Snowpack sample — Buffalo Mountain, Silverthorne, Colorado, USA (1/25/25, 10:11 AM MST)
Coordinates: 39.6222, -106.1139
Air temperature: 22 °F
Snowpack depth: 110 cm
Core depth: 30 cm
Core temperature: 42.8 °F
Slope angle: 12°, slope face: 102°
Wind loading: high
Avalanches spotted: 0
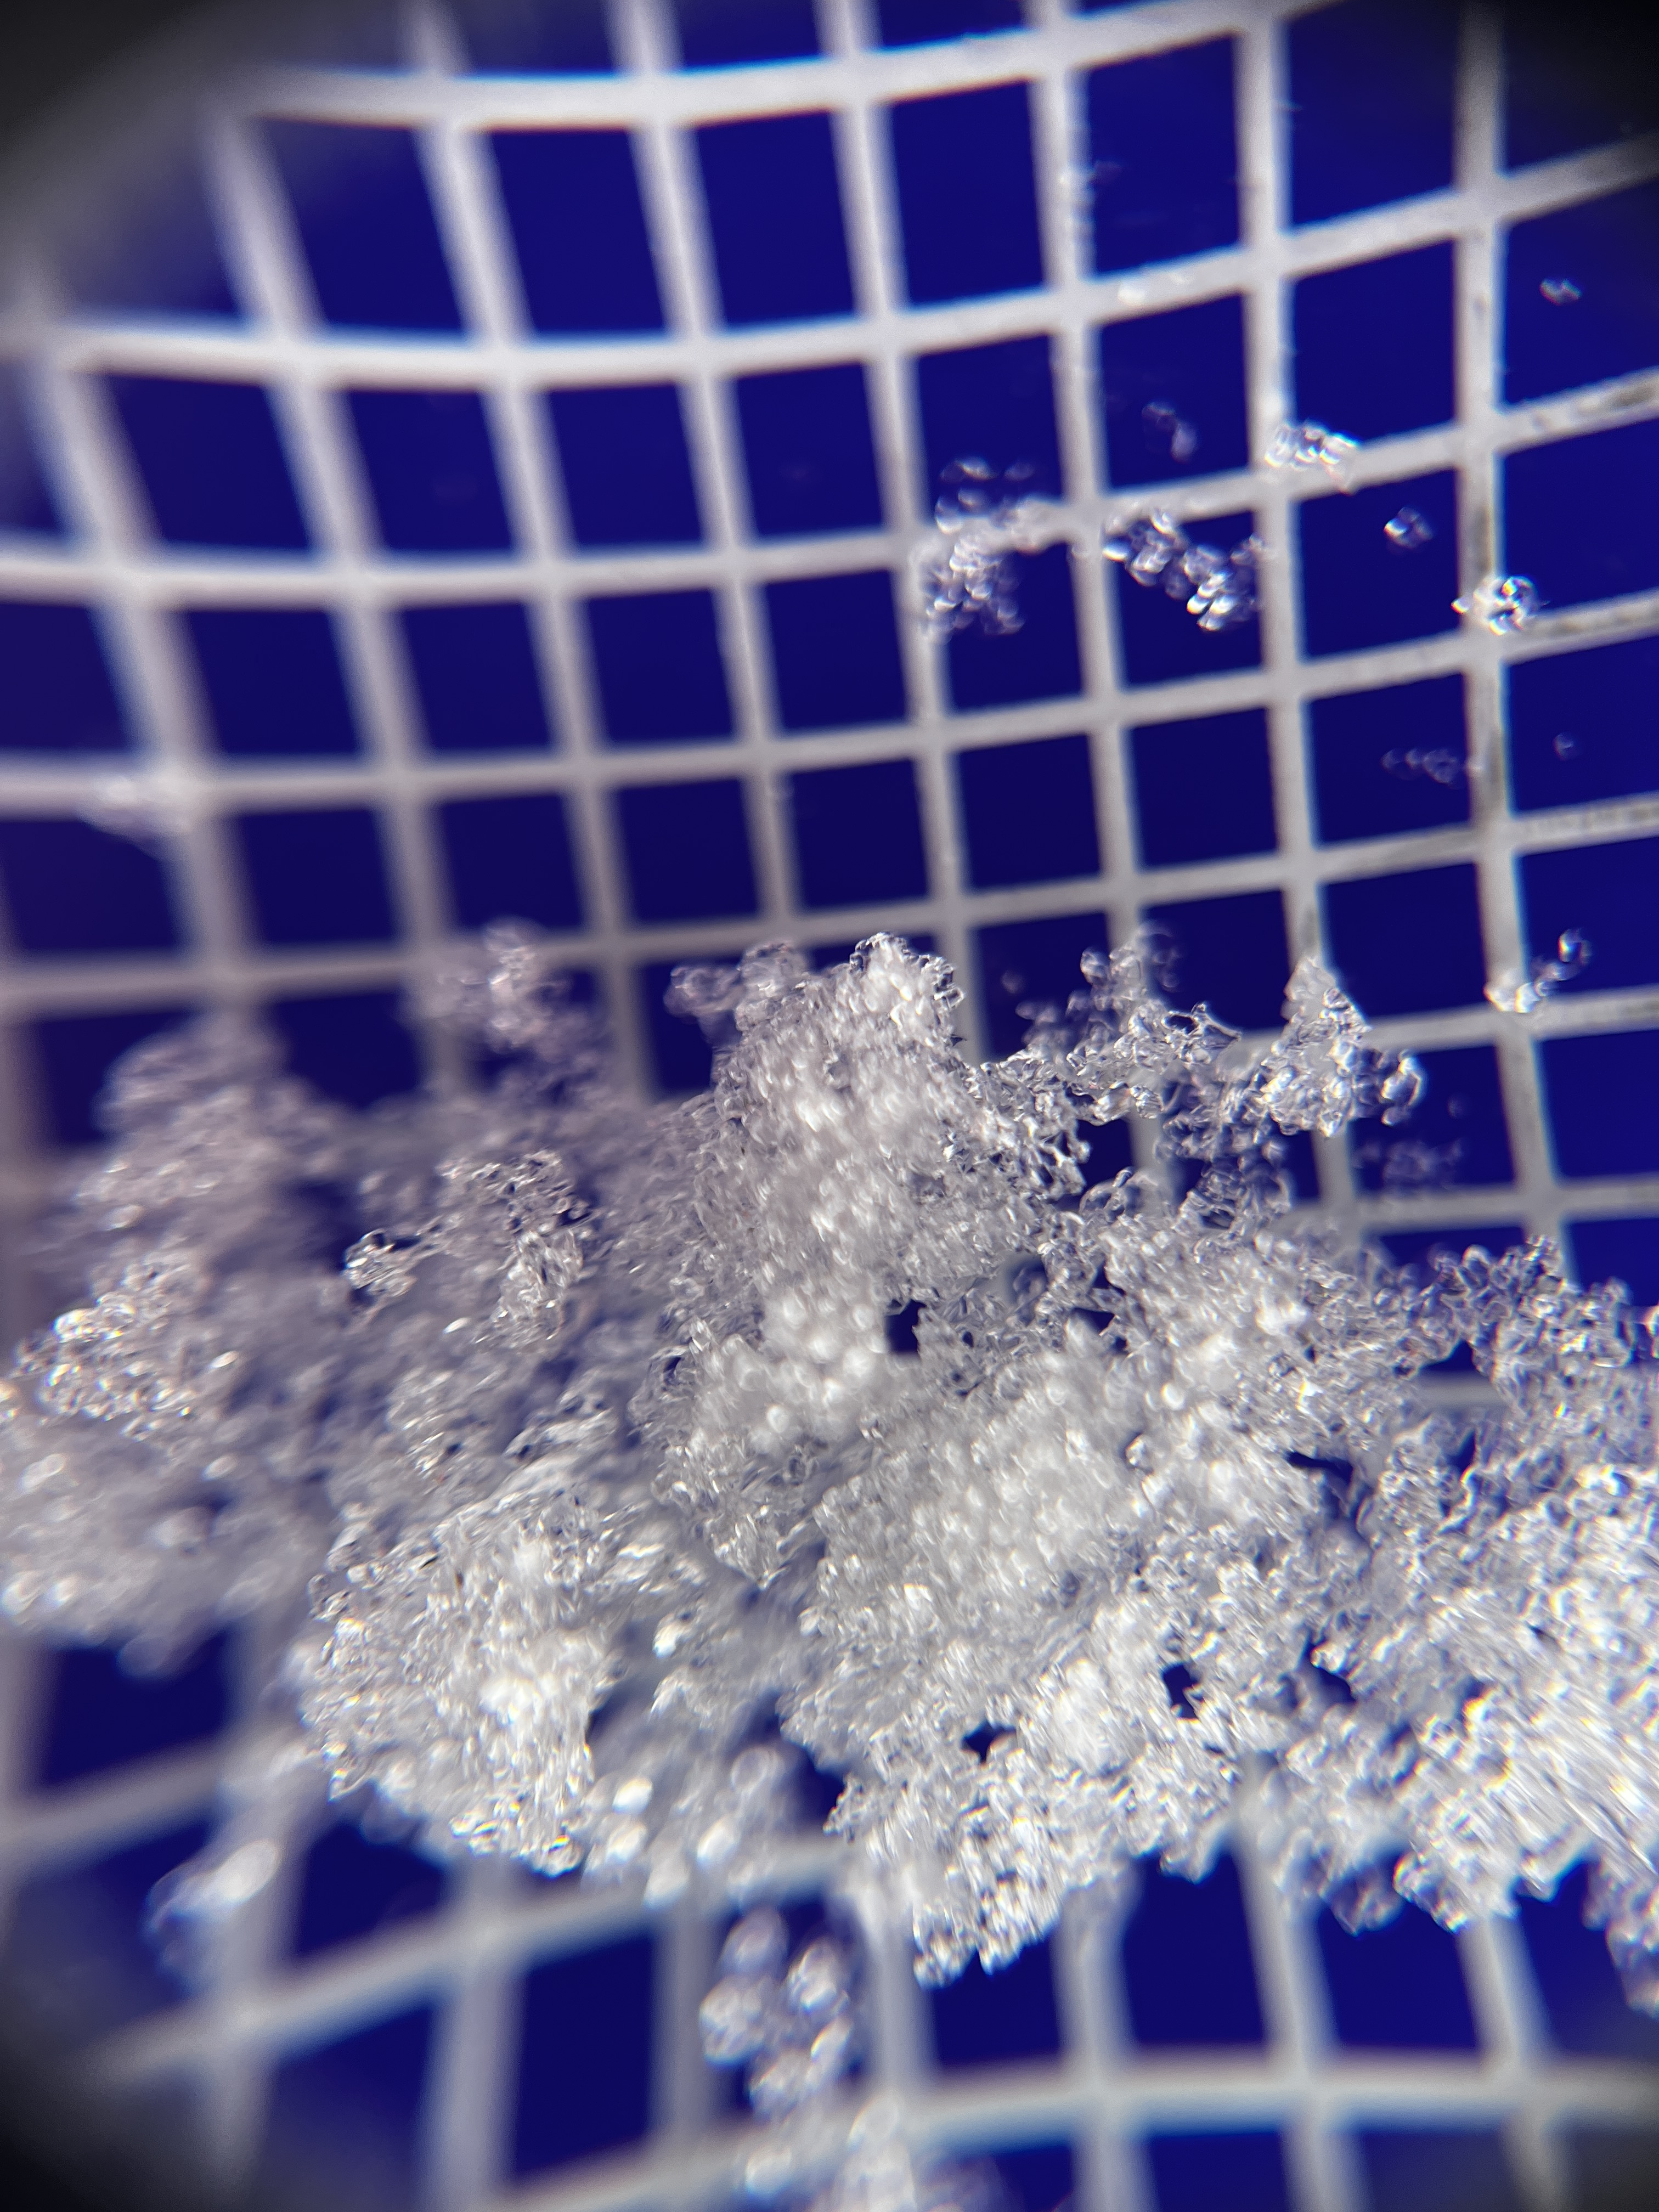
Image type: magnified_profile
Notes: No avalanches nearby, collected on the outskirts of a fire break 15 meters from the treeline, on way to Buffalo and Red Mountain